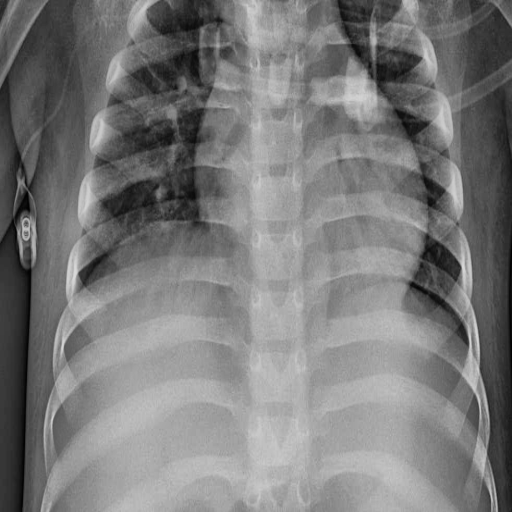
Finding: PNEUMONIA